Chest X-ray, PA view. Patient: 31 years old, sex F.
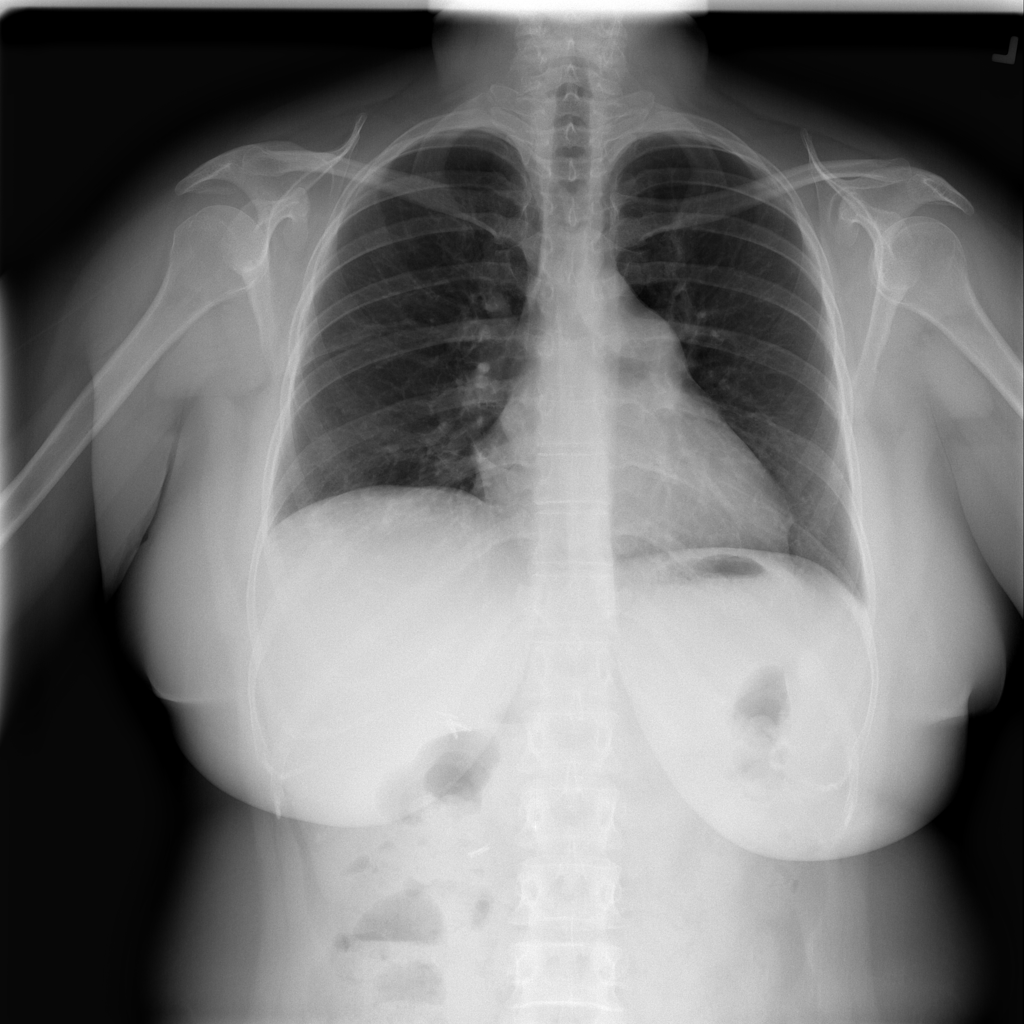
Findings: No Finding